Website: apple
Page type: billing-address
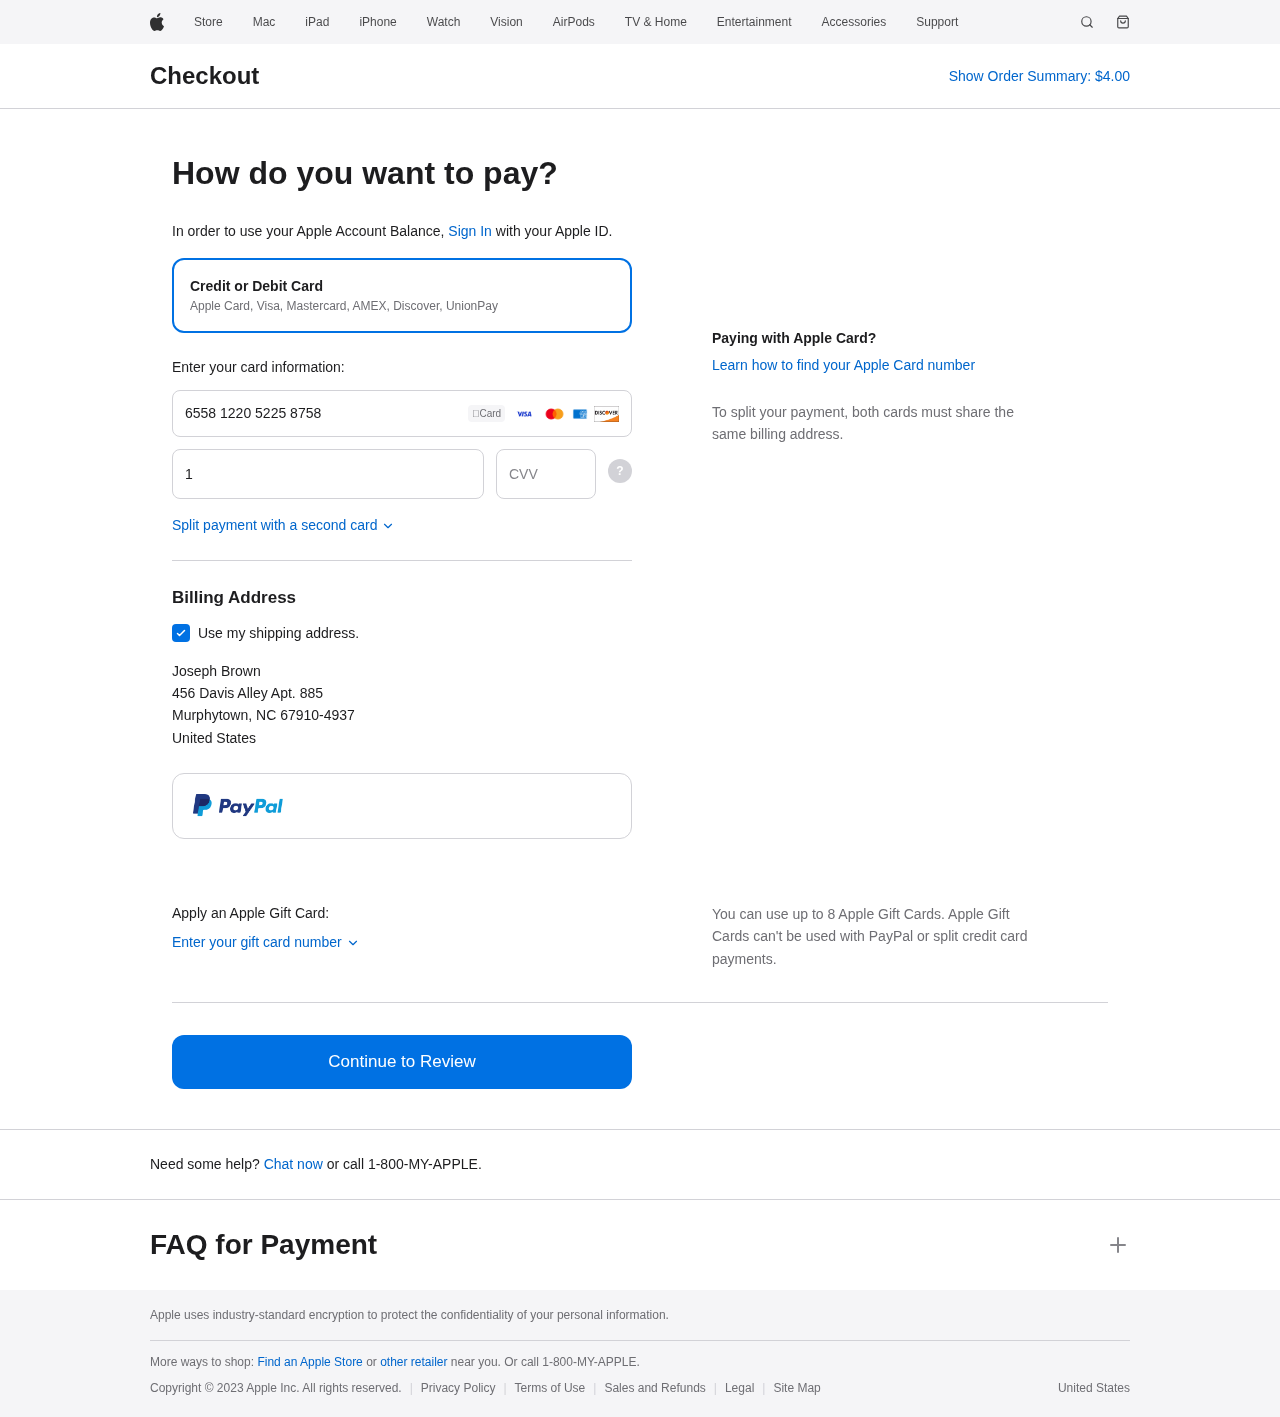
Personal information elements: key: PII_CARD_CVV
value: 263
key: PII_CARD_EXPIRY
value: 10/29
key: PII_CARD_NUMBER
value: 6558 1220 5225 8758
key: PII_CITY
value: Murphytown
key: PII_COUNTRY
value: United States
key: PII_FULLNAME
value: Joseph Brown
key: PII_POSTCODE_FULL
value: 67910-4937
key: PII_STATE_ABBR
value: NC
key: PII_STREET
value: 456 Davis Alley Apt. 885
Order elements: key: ORDER_TOTAL
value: $4.00